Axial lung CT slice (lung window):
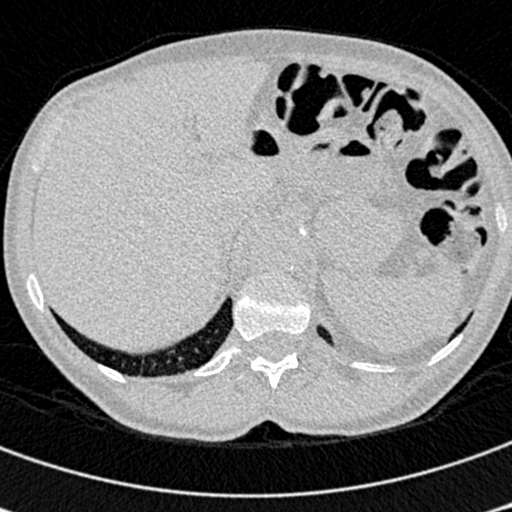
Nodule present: no